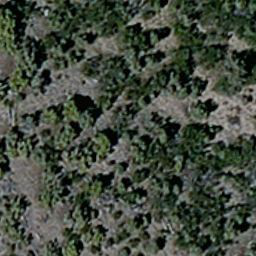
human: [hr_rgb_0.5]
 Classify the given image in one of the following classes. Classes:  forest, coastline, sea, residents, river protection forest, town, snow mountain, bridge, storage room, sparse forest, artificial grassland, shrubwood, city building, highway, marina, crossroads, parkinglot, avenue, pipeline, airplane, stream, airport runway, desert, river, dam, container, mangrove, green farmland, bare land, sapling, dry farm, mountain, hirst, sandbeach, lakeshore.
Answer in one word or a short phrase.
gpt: sparse forest